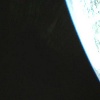
Label: space